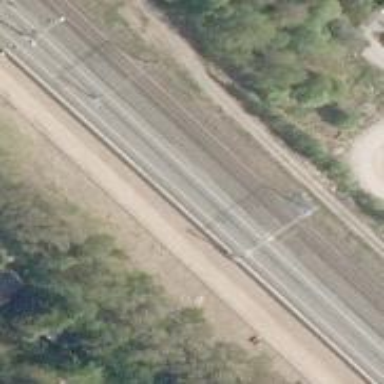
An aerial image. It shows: Continuous rail railway with electrified contact line.